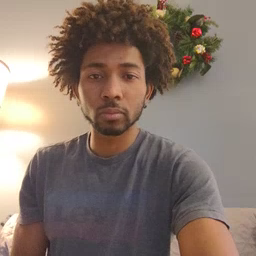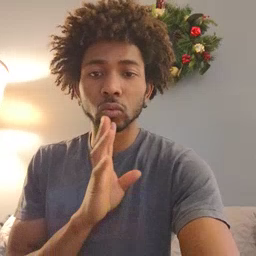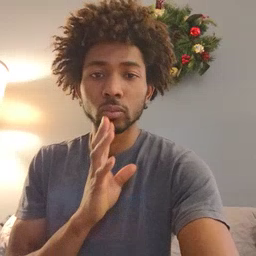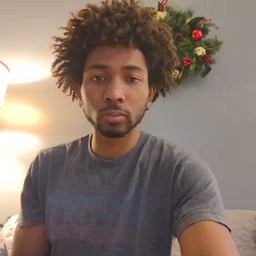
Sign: talk